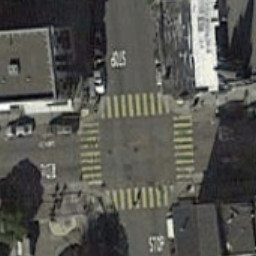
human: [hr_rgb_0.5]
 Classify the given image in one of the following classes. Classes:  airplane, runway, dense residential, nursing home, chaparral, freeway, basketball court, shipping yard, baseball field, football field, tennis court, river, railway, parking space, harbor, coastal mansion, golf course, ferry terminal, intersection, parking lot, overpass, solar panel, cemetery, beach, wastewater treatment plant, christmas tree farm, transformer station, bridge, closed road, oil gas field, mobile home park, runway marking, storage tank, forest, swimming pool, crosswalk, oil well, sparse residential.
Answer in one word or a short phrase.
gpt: crosswalk